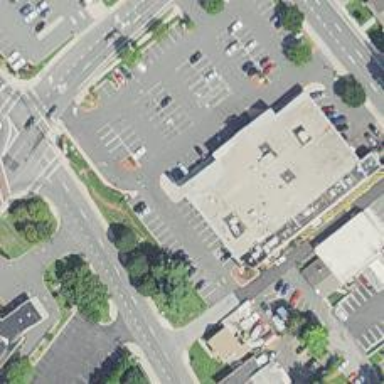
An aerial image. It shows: Convenience shop.